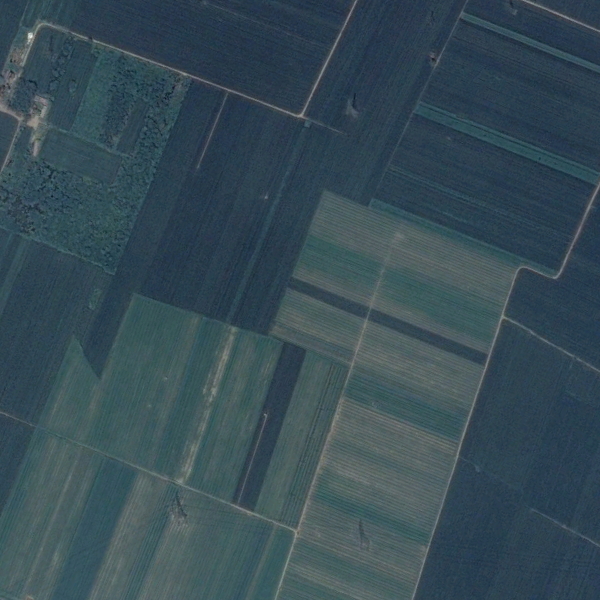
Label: Farmland